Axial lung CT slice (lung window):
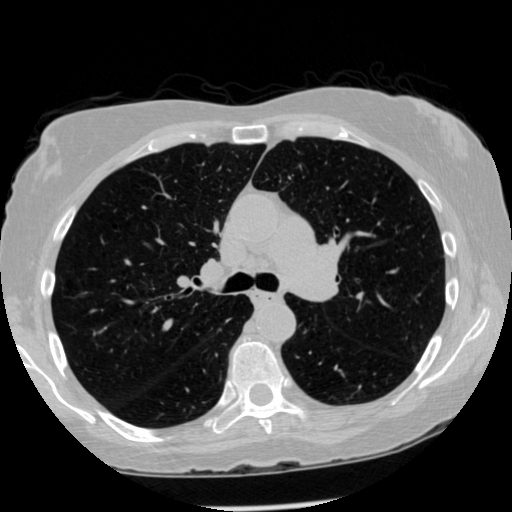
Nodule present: no